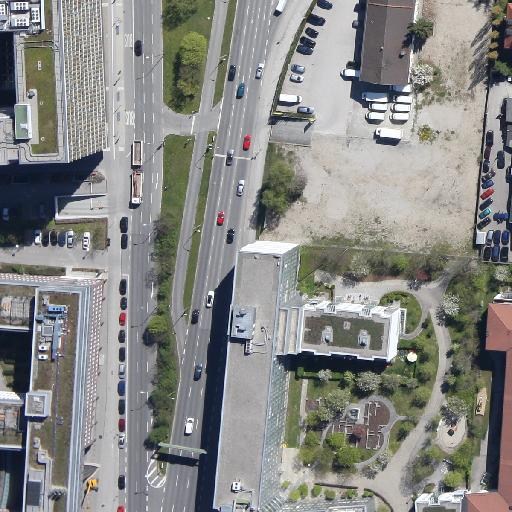
Referring expression: van driving on the road